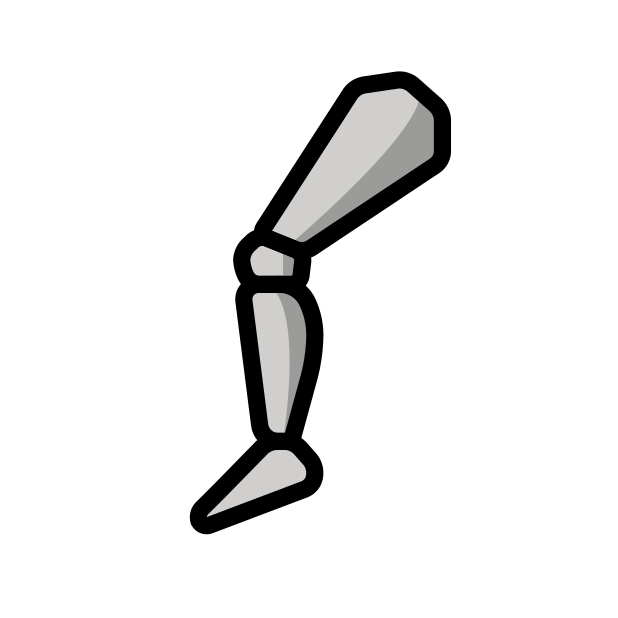
Emoji: 🦿
Name: mechanical leg
Unicode: 0x1f9bf